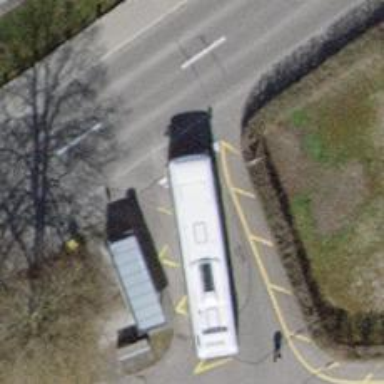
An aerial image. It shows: Public transport stop position.